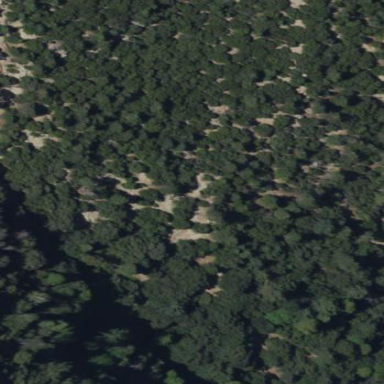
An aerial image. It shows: Beautiful woodland area.